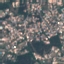
Land use / land cover class: Residential